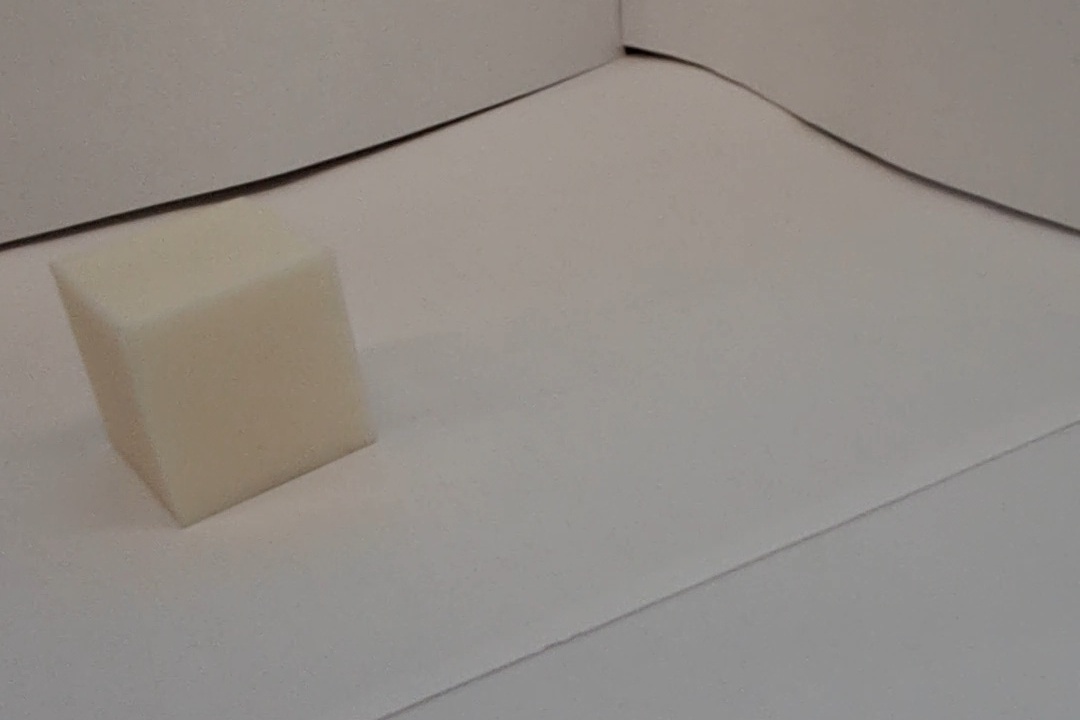
Label: Cuboid